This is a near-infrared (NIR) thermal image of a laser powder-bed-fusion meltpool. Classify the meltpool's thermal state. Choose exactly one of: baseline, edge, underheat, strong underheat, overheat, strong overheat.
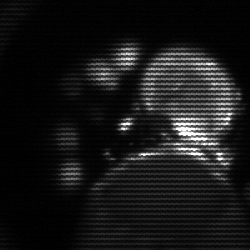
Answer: baseline